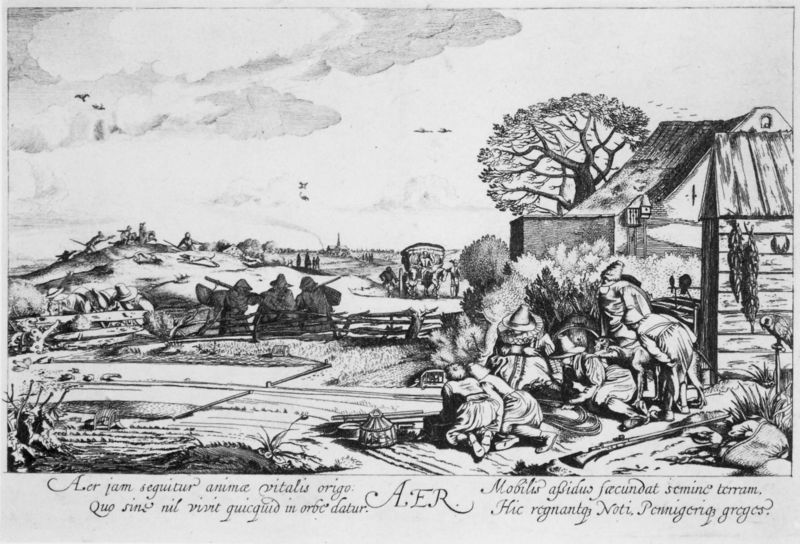
Titel: Die vier Elemente
Künstler: Jan van de Velde
Schlagwörter: himmel, wolken, menschen, männer, schwarz, skizze, weiss, zeichnung, haus, feld, vögel, arbeit, pferde, schrift, feldarbeit, berge, gebirge, dorf, herbst, kutsche, buch, druck, radierung, seite, schwarzweiß, text, jagd, buchseite, jäger, gewehre, latein, buch+